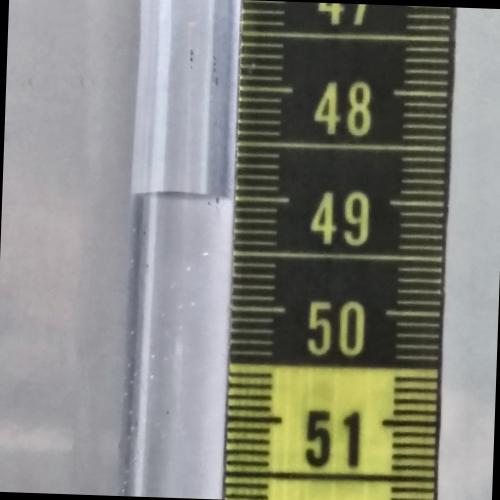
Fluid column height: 49.0 cm